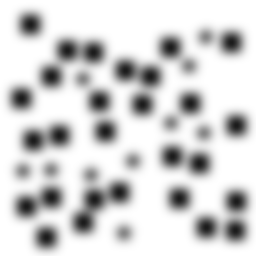
Squares: 28
Triangles: 0
Stars: 10
Total shapes: 38